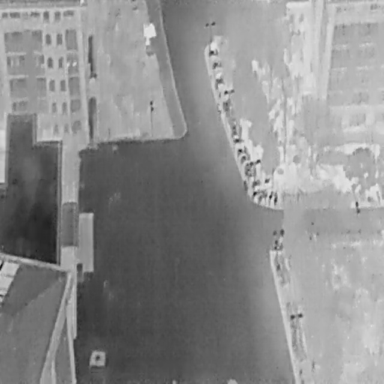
There are six objects shown in the infrared image, including three Bicycles, a DontCare, and two People.